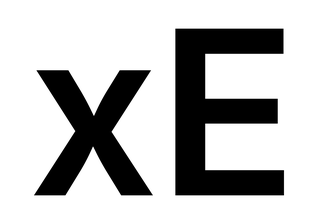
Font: Inter_SemiBold